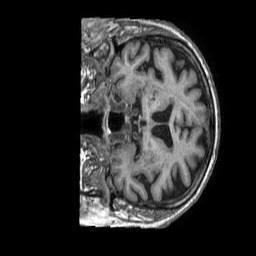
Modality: T1w
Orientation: coronal
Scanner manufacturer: philips
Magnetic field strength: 1.5 T
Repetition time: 0.00714 s
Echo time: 0.003248 s